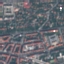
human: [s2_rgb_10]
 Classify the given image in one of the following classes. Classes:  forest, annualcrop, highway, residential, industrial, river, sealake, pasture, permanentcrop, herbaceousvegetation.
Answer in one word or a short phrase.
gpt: Residential